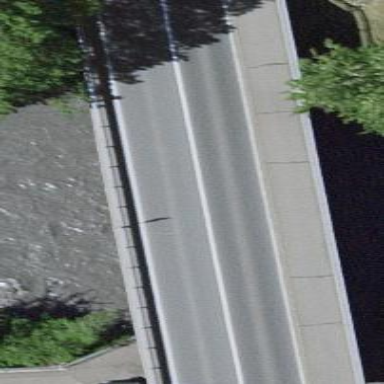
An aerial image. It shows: Man-made bridge.